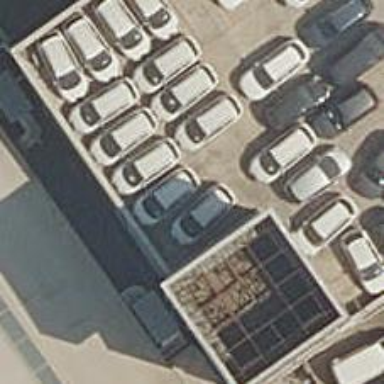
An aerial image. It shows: Car shop.